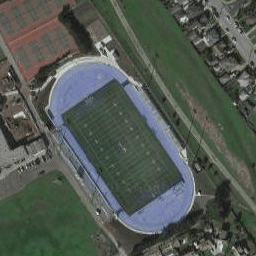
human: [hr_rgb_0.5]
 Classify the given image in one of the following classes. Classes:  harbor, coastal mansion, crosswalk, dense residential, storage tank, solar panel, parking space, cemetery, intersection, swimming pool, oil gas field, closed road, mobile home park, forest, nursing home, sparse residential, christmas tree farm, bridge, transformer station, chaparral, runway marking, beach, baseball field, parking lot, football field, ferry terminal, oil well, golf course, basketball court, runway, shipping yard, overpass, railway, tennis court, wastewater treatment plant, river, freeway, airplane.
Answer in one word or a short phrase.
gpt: football field